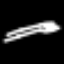
Label: fork